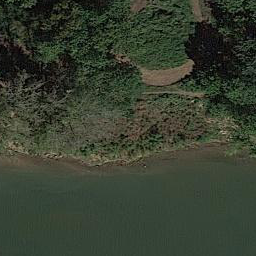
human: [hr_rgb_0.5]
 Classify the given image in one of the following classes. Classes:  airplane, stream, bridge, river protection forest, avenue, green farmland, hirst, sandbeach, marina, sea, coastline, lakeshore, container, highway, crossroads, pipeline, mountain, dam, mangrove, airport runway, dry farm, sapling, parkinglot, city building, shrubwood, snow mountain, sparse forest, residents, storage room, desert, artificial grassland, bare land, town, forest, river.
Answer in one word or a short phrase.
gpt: river protection forest